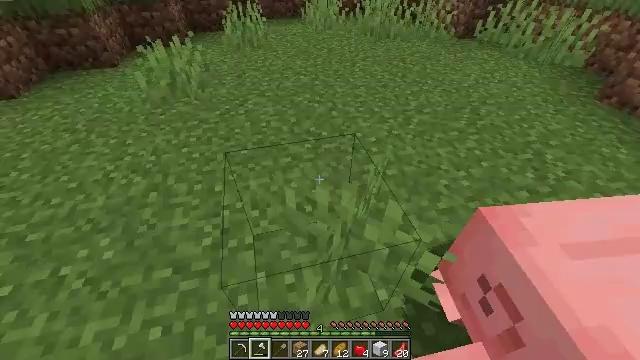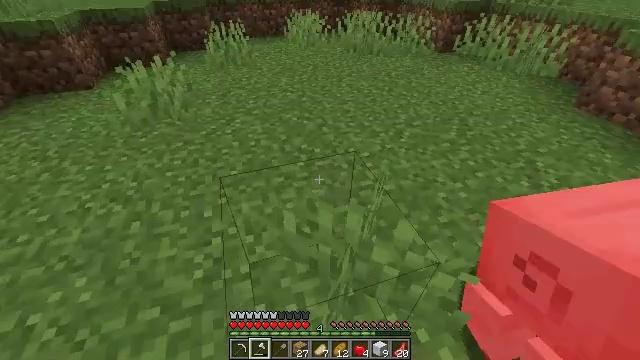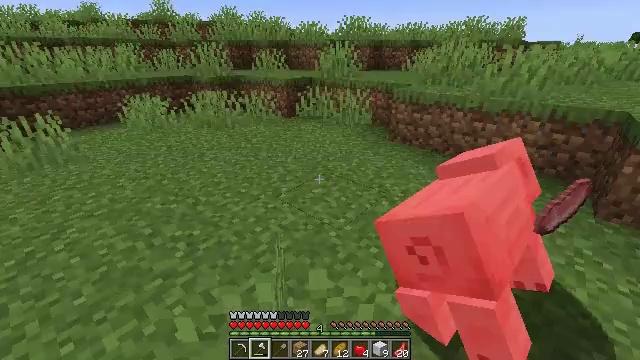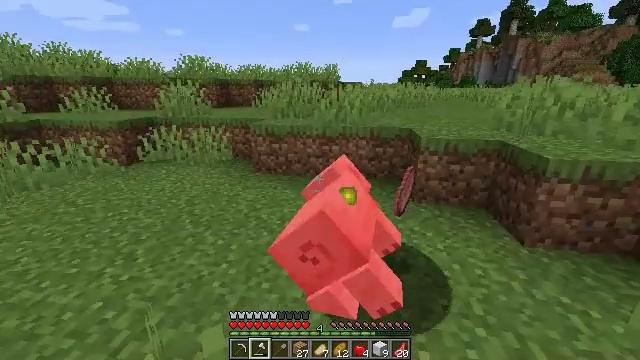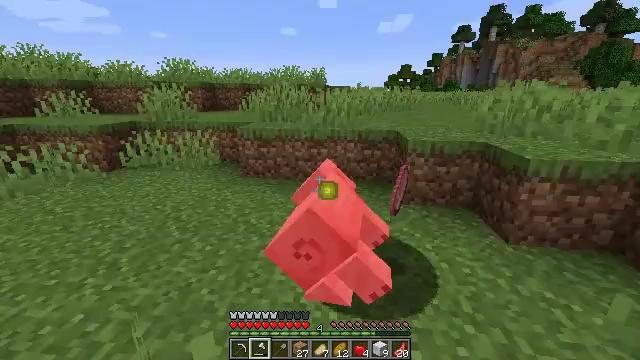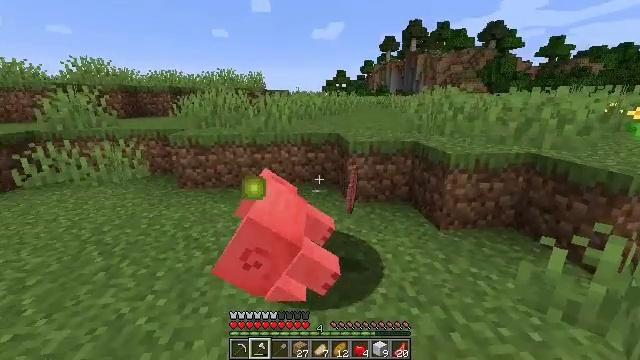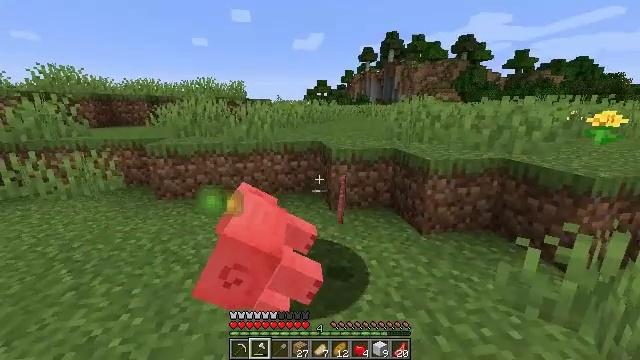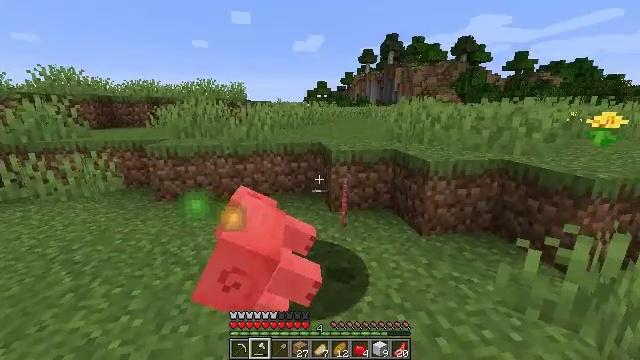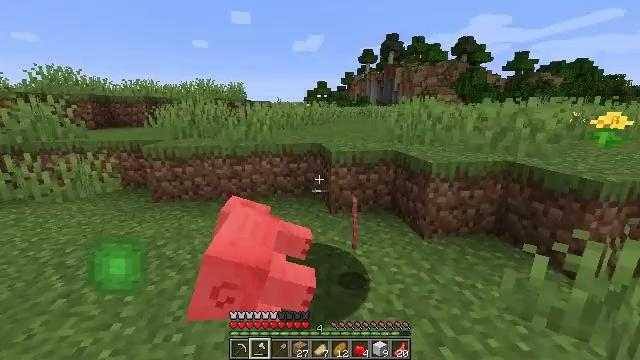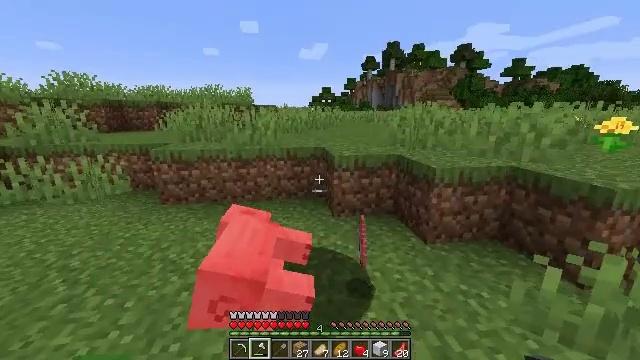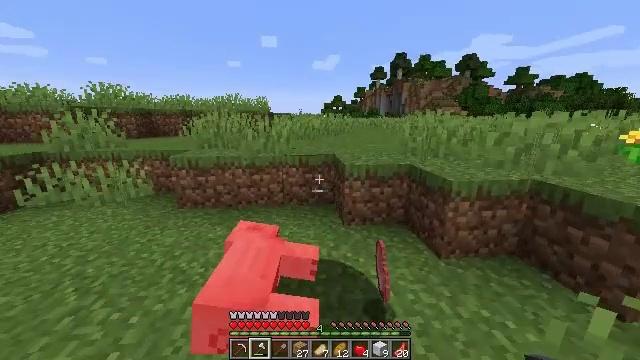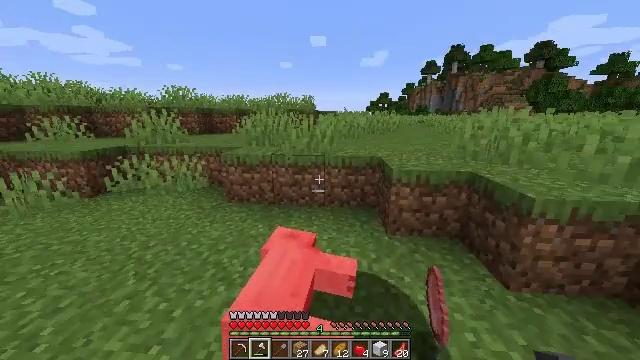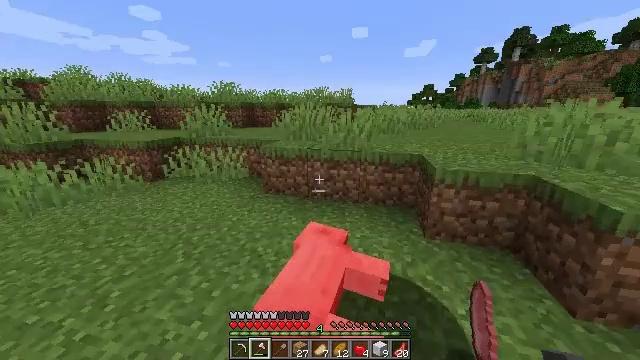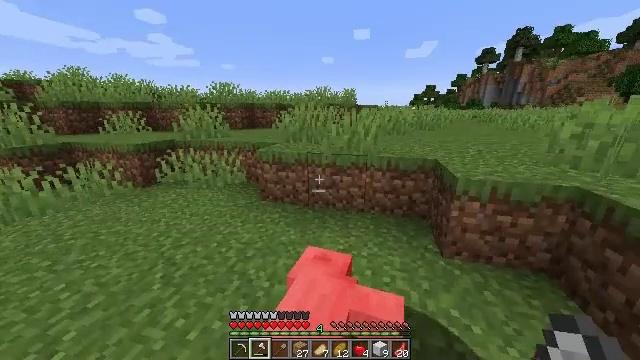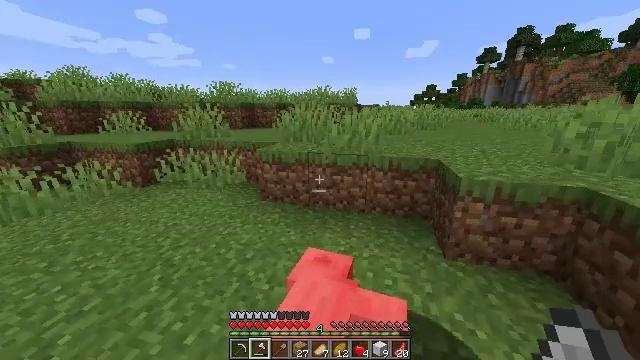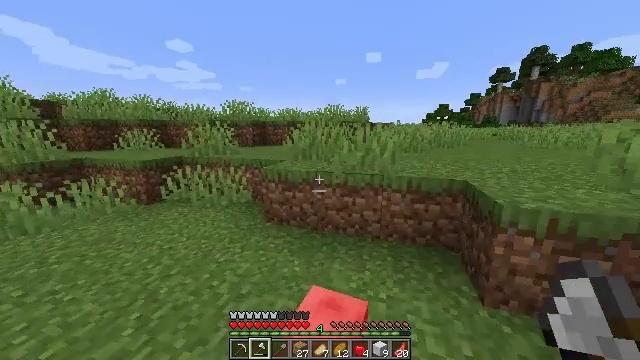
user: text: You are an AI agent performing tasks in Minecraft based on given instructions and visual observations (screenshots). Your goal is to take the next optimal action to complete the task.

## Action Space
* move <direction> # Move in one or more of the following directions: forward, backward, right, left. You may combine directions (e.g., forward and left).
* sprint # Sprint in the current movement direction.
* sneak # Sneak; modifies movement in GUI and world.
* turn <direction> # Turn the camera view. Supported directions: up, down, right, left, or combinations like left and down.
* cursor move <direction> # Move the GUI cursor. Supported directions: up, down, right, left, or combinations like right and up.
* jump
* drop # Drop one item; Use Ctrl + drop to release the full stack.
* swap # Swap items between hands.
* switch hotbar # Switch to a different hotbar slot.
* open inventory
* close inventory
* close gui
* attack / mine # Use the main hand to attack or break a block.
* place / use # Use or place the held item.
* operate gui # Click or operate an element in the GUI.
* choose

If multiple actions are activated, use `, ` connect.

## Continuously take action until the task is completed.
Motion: motion action
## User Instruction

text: Hunt a chicken.
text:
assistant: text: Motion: turn right and up
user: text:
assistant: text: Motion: turn right and up
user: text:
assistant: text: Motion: turn right and up
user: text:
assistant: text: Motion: turn right
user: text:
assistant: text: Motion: turn right
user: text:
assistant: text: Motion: turn right and up
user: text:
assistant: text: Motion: no_op
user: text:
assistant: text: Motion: move forward, sprint
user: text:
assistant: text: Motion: move forward, sprint
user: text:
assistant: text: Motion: move forward, sprint, turn left
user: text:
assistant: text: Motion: move forward, sprint, turn left
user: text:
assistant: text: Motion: move forward, sprint, turn left and down
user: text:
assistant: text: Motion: move forward, sprint
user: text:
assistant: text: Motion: move forward, sprint
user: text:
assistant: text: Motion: move forward and move right, sprint, turn left and up
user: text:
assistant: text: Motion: move forward and move right, sprint, turn left and up
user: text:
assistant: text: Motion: move forward and move right, sprint, turn left and up
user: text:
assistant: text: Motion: move forward, sprint, turn left
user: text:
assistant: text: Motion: move forward, sprint, turn down
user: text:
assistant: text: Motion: move forward, sprint, turn left and down
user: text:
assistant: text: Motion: move forward, sprint, turn left and down
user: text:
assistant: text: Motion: move forward, sprint, turn left and down
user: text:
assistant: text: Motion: move forward, sprint
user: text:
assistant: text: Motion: move forward, sprint
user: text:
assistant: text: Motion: move forward, sprint
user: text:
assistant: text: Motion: move forward, sprint, turn up
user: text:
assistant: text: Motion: move forward, sprint, turn left
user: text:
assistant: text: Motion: move forward, sprint
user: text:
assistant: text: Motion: move forward, sprint
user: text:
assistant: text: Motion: move forward, sprint